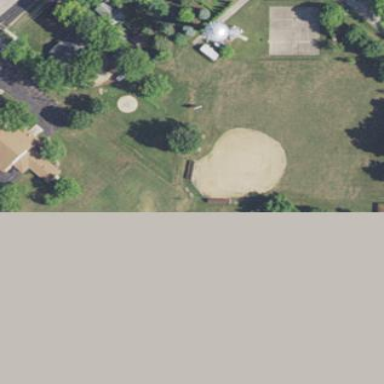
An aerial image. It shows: Softball pitch for leisure sports.